Question: I am building a WordPress website and there is a HUGE white space above the menu bar and logo on Mobile and tablet. Any idea what HTML/CSS code can be used to correct this and bring the menu bars and logo back up towards the blue?

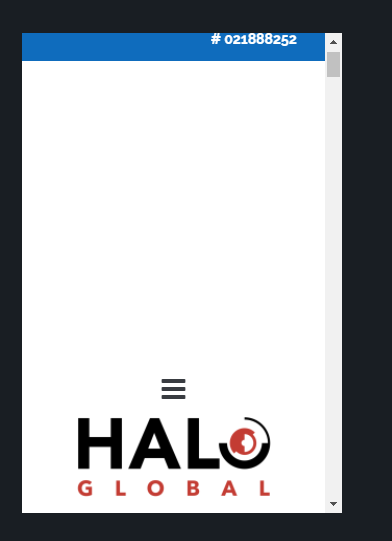
Answer: found the guilty mmenu-link. Its style is causing troubles.
'''
<a href="#mobile-menu" class="mmenu-link" hidefocus="true" style="outline: none;">
<i class="fa fa-navicon"></i></a>
'''
Here is the css that I accessed : <URL>
You can add css to override the following, or you can edit the same:
'''
.fw-logo-retina.header-5 .fw-header:not(.fw-header-sticky-new-logo)
.mmenu-link {
margin-top: 308.25px;
}
'''
You can view what my browser showed here: <URL>